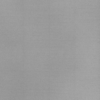
Label: dusty